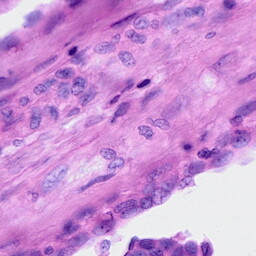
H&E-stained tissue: Ovarian